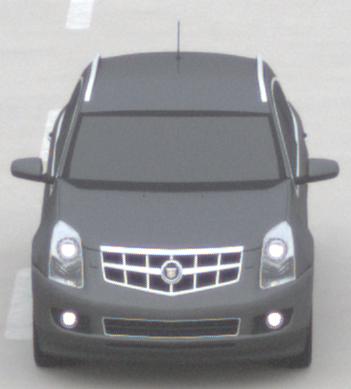
Make: Cadillac
Model: SRX 3.0 V6
Detailed model: SRX (II)
Model produced from: 2010/12
Model produced until: 2012/01
Doors: 5
Color: gray
Road condition: dry road
Daytime: morning or afternoon
Contrast: low contrast